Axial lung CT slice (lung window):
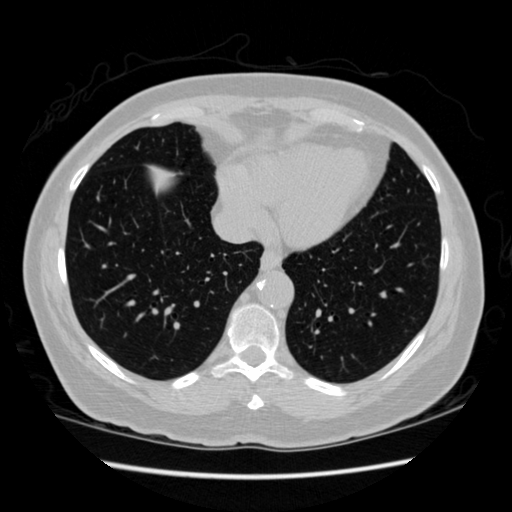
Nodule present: no